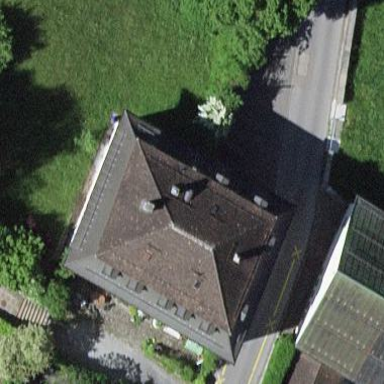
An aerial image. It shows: Historic building.